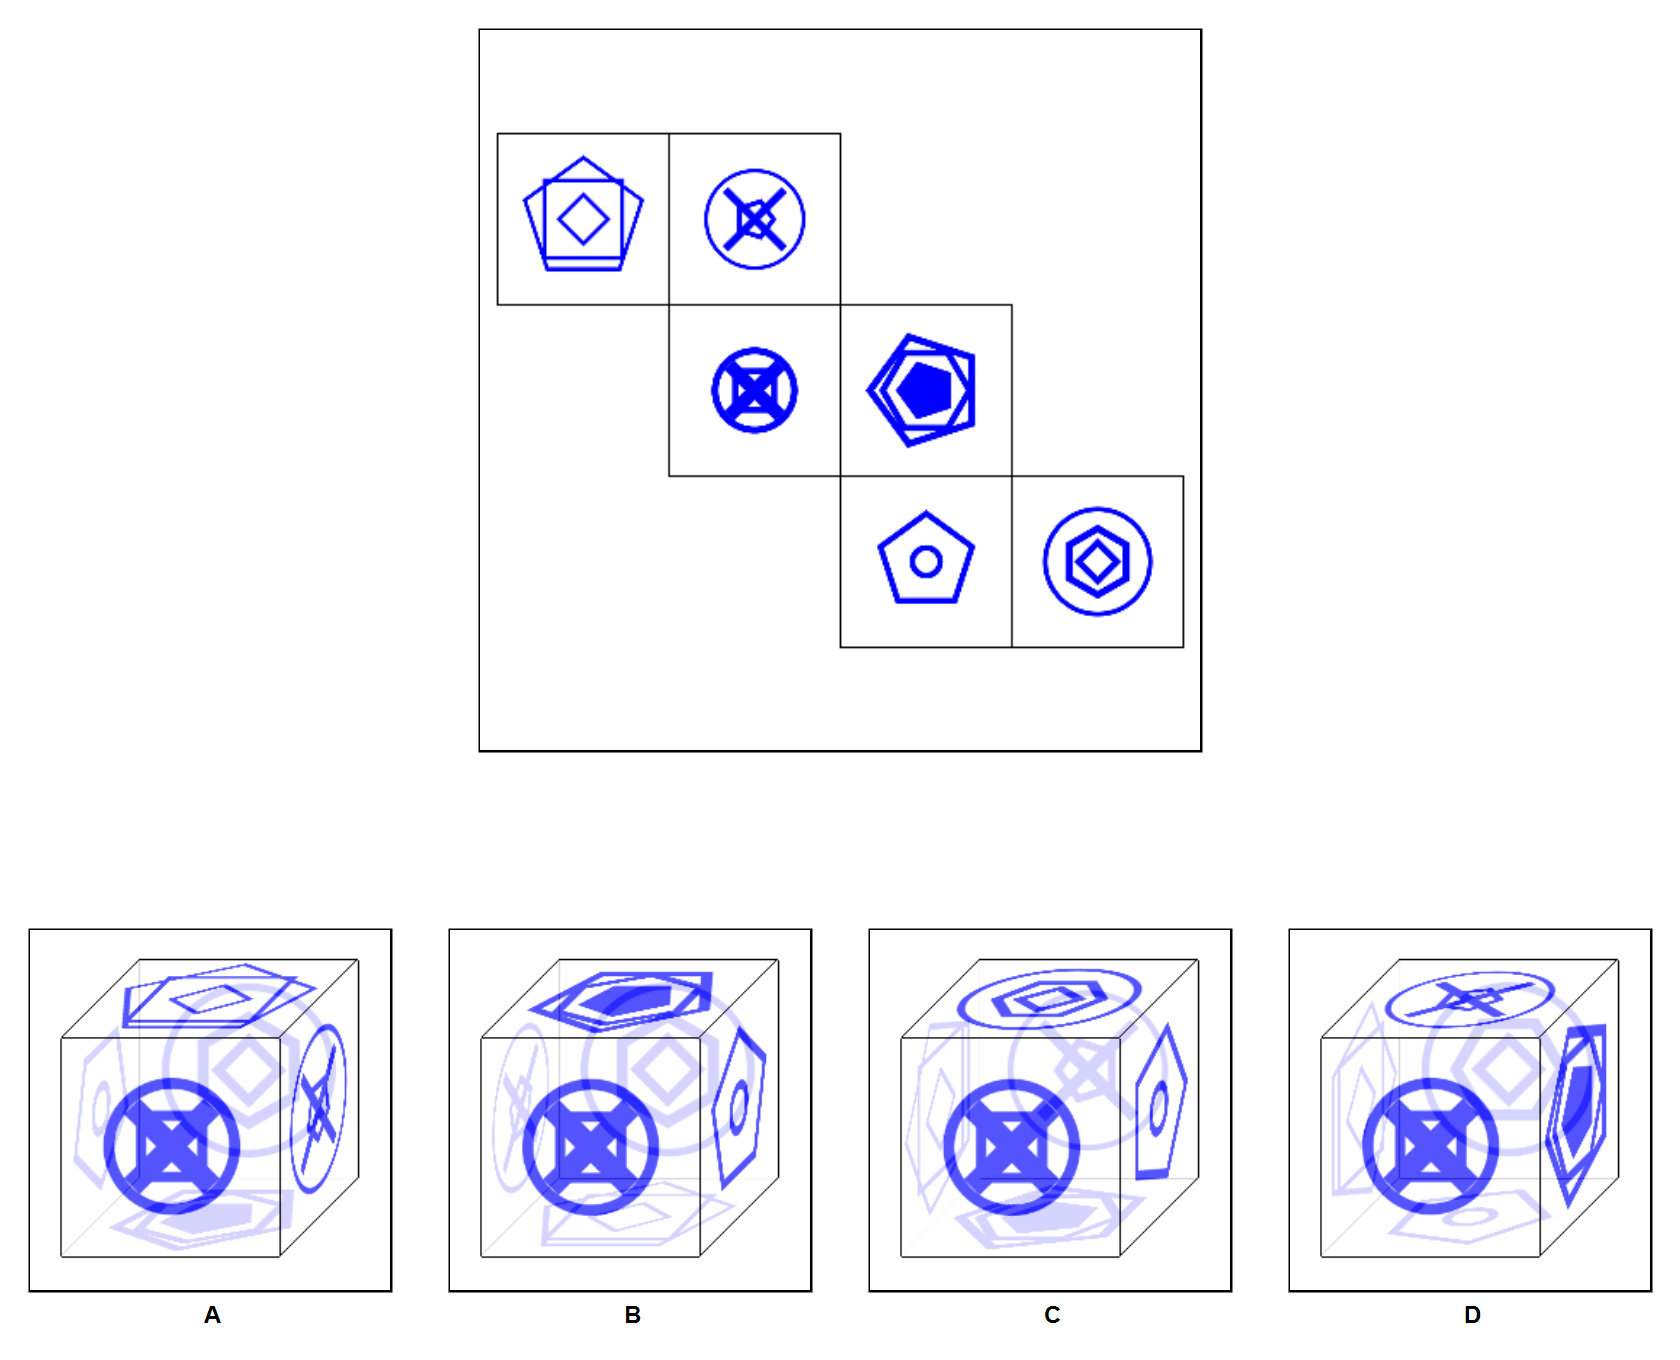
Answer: C